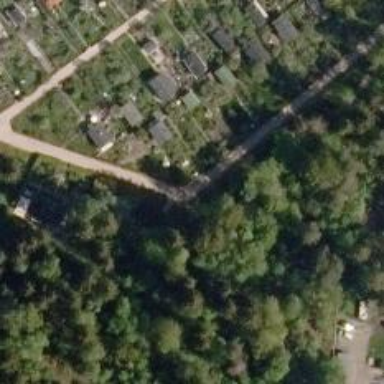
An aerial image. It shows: Footway.